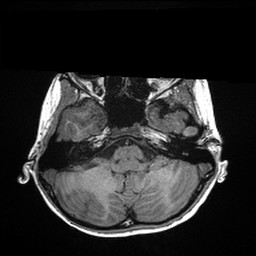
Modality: T1w
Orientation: coronal
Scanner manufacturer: siemens
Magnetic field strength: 3 T
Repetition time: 2.3 s
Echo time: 0.00298 s